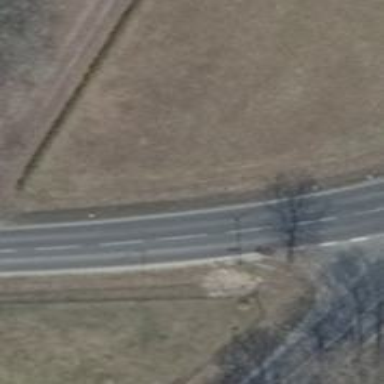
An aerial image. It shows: Asphalt road classified as primary highway.